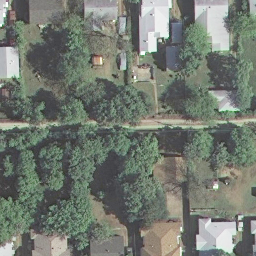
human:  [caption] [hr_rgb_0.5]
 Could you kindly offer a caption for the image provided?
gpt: Many houses arranged neatly surrounded by verdant trees in the medium residential area .

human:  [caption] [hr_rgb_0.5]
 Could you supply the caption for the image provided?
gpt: It is a medium residential area with a narrow road goes through this area .

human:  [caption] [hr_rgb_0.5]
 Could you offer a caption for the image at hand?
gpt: A medium residential area with many houses arranged neatly .

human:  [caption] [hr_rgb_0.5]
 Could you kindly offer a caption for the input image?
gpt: A medium residential area with plants flurish .

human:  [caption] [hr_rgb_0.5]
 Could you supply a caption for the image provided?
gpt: This is a medium residential area with a narrow road goes through this area .